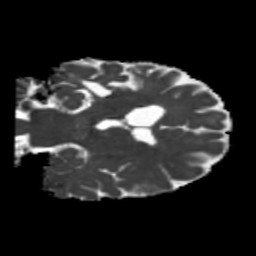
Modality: MD
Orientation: coronal
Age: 37
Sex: female
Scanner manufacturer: siemens
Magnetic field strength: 3 T
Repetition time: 5.25 s
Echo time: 0.08 s